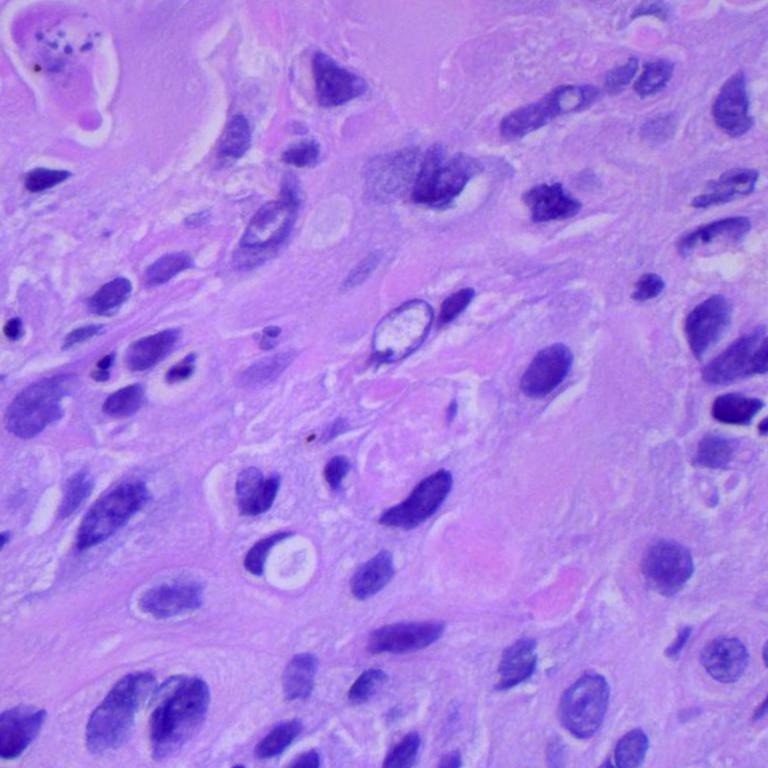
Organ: lung
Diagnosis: squamous carcinomas